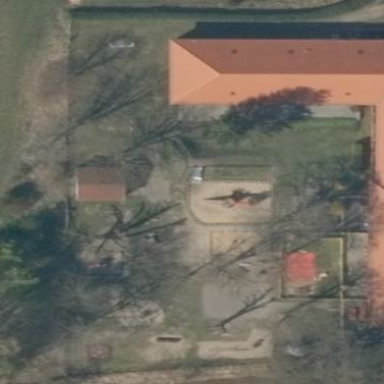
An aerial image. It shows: Grassy playground.